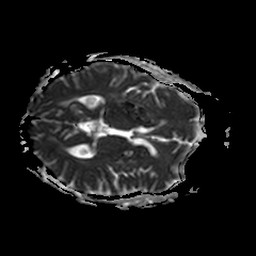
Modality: ADC
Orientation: axial
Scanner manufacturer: philips
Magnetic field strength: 3 T
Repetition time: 3.344 s
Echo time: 0.076 s